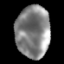
Tissue: lung
Cell type: Epithelial cells
Senescence score: 0.2367
Nuclear area (px): 1737
Mean DAPI intensity: 133.156